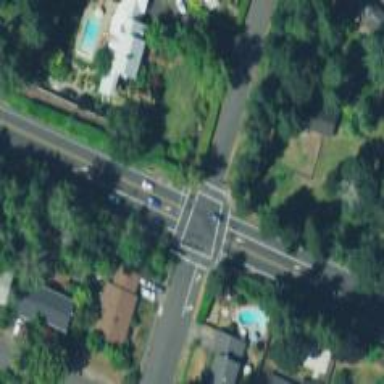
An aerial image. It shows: Secondary road with sidewalk on the left.